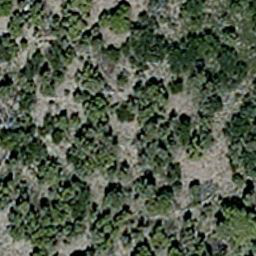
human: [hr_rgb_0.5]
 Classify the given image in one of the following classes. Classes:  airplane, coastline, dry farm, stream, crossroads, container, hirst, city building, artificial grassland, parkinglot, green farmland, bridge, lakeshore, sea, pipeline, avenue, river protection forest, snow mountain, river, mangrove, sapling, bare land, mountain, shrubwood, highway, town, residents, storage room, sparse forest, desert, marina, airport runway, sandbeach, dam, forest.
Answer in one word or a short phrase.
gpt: sparse forest